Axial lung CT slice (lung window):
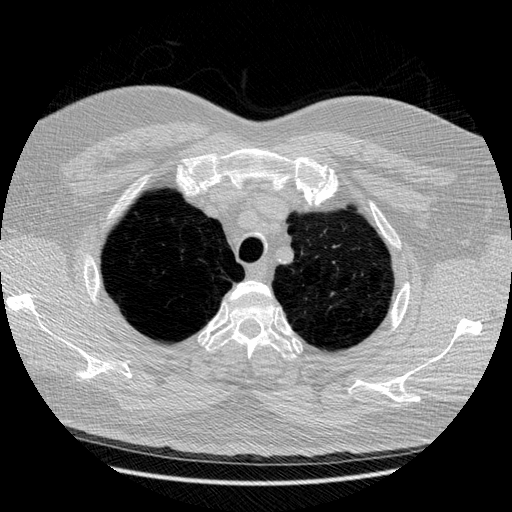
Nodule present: no